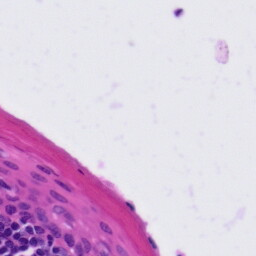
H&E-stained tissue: Tonsil